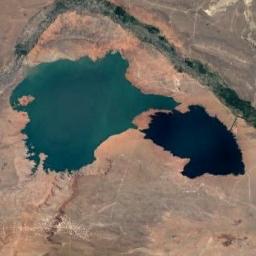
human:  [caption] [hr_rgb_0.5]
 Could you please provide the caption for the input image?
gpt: The ground is rough around the lake .

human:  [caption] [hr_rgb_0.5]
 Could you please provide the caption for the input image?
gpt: The two lakes of different colors lie in a wasteland .

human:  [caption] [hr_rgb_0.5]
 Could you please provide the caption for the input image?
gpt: There are green Spaces in the lake .

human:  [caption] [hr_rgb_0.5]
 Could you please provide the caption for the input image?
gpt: There are two irregularly shaped lakes on a tan mountain, One dark blue and one light blue .

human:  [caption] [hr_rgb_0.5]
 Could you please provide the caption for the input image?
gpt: There are two lakes with brown bare land around .